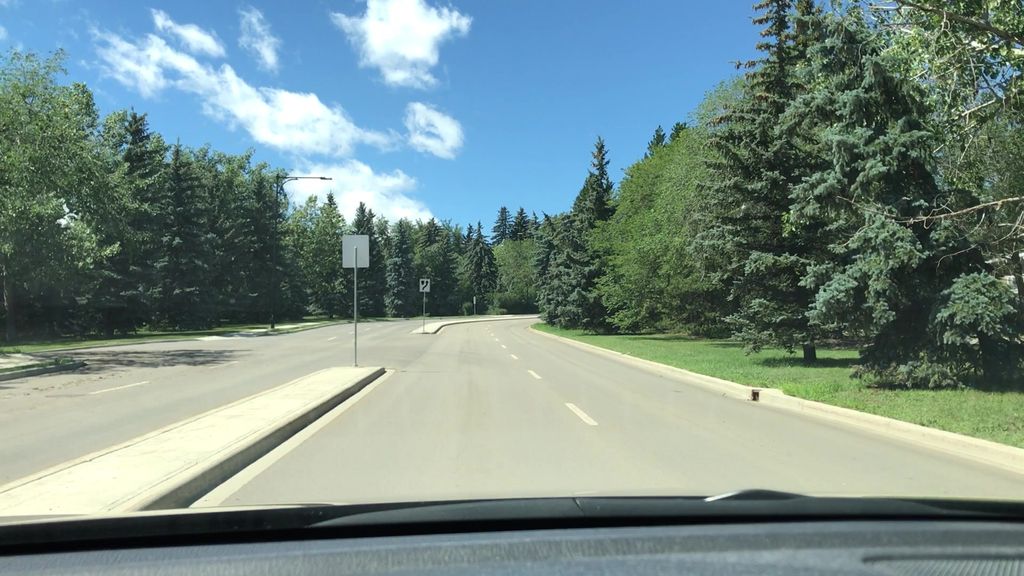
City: edmonton